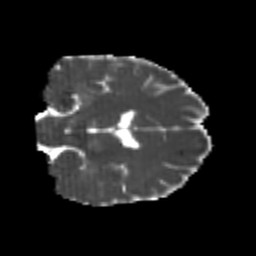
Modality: MD
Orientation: coronal
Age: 20
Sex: male
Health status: healthy
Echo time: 0.074 s